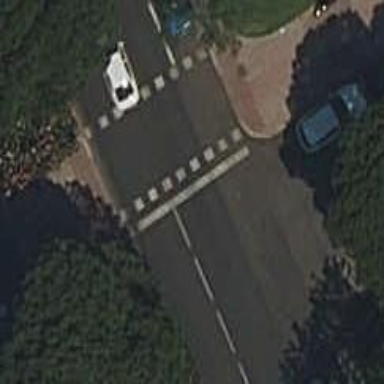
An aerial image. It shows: Road crossing with traffic signals.